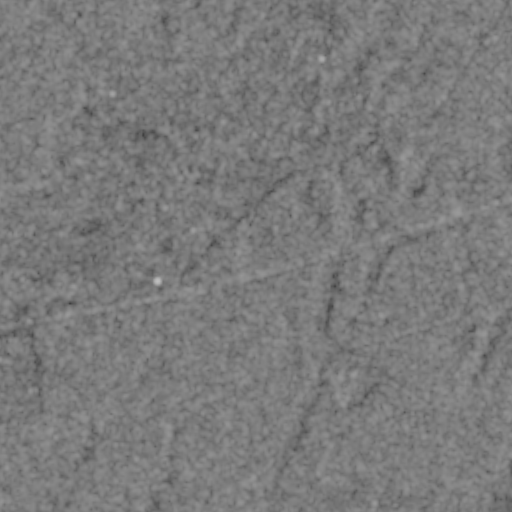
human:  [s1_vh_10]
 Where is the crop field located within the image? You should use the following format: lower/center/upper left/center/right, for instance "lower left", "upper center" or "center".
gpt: The crop field is located in the lower right of the image.
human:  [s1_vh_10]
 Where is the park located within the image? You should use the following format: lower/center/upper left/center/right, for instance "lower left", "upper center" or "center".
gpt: The park is located in the lower left of the image.
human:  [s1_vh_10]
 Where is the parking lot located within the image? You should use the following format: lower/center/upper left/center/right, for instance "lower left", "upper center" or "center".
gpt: The parking lot is located in the lower left of the image.
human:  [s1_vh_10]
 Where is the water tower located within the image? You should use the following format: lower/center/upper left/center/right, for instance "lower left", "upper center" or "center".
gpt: The water tower is located in the upper center of the image.
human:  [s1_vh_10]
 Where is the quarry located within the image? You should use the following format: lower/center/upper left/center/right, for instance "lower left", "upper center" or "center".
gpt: There is no quarry in the image.

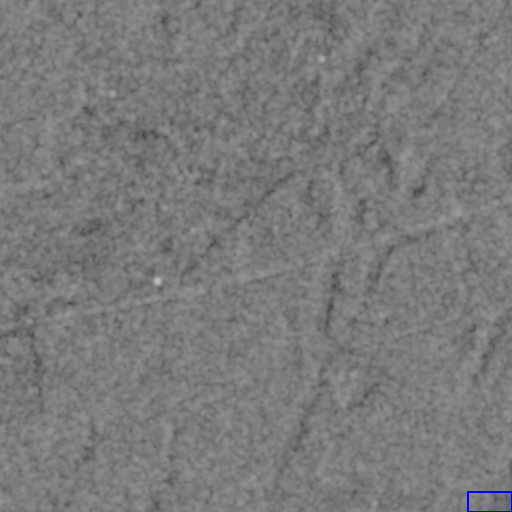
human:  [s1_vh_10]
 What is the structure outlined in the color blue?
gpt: The structure outlined in blue is a crop field.
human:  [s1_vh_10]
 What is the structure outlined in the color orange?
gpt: There is no orange outline.